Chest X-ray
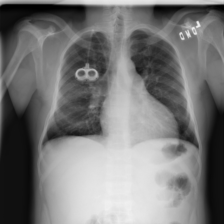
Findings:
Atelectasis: negative
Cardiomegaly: positive
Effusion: negative
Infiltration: negative
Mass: negative
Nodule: negative
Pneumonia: negative
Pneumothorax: negative
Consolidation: negative
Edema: negative
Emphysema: negative
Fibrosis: negative
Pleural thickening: negative
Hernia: negative